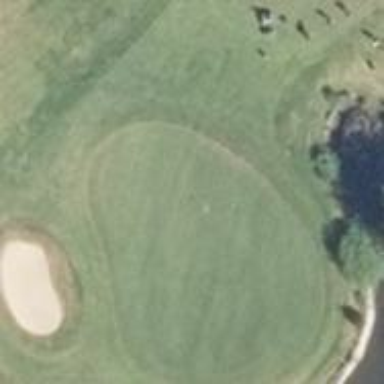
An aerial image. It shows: Golf green.